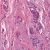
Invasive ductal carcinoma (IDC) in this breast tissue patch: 1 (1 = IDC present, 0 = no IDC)